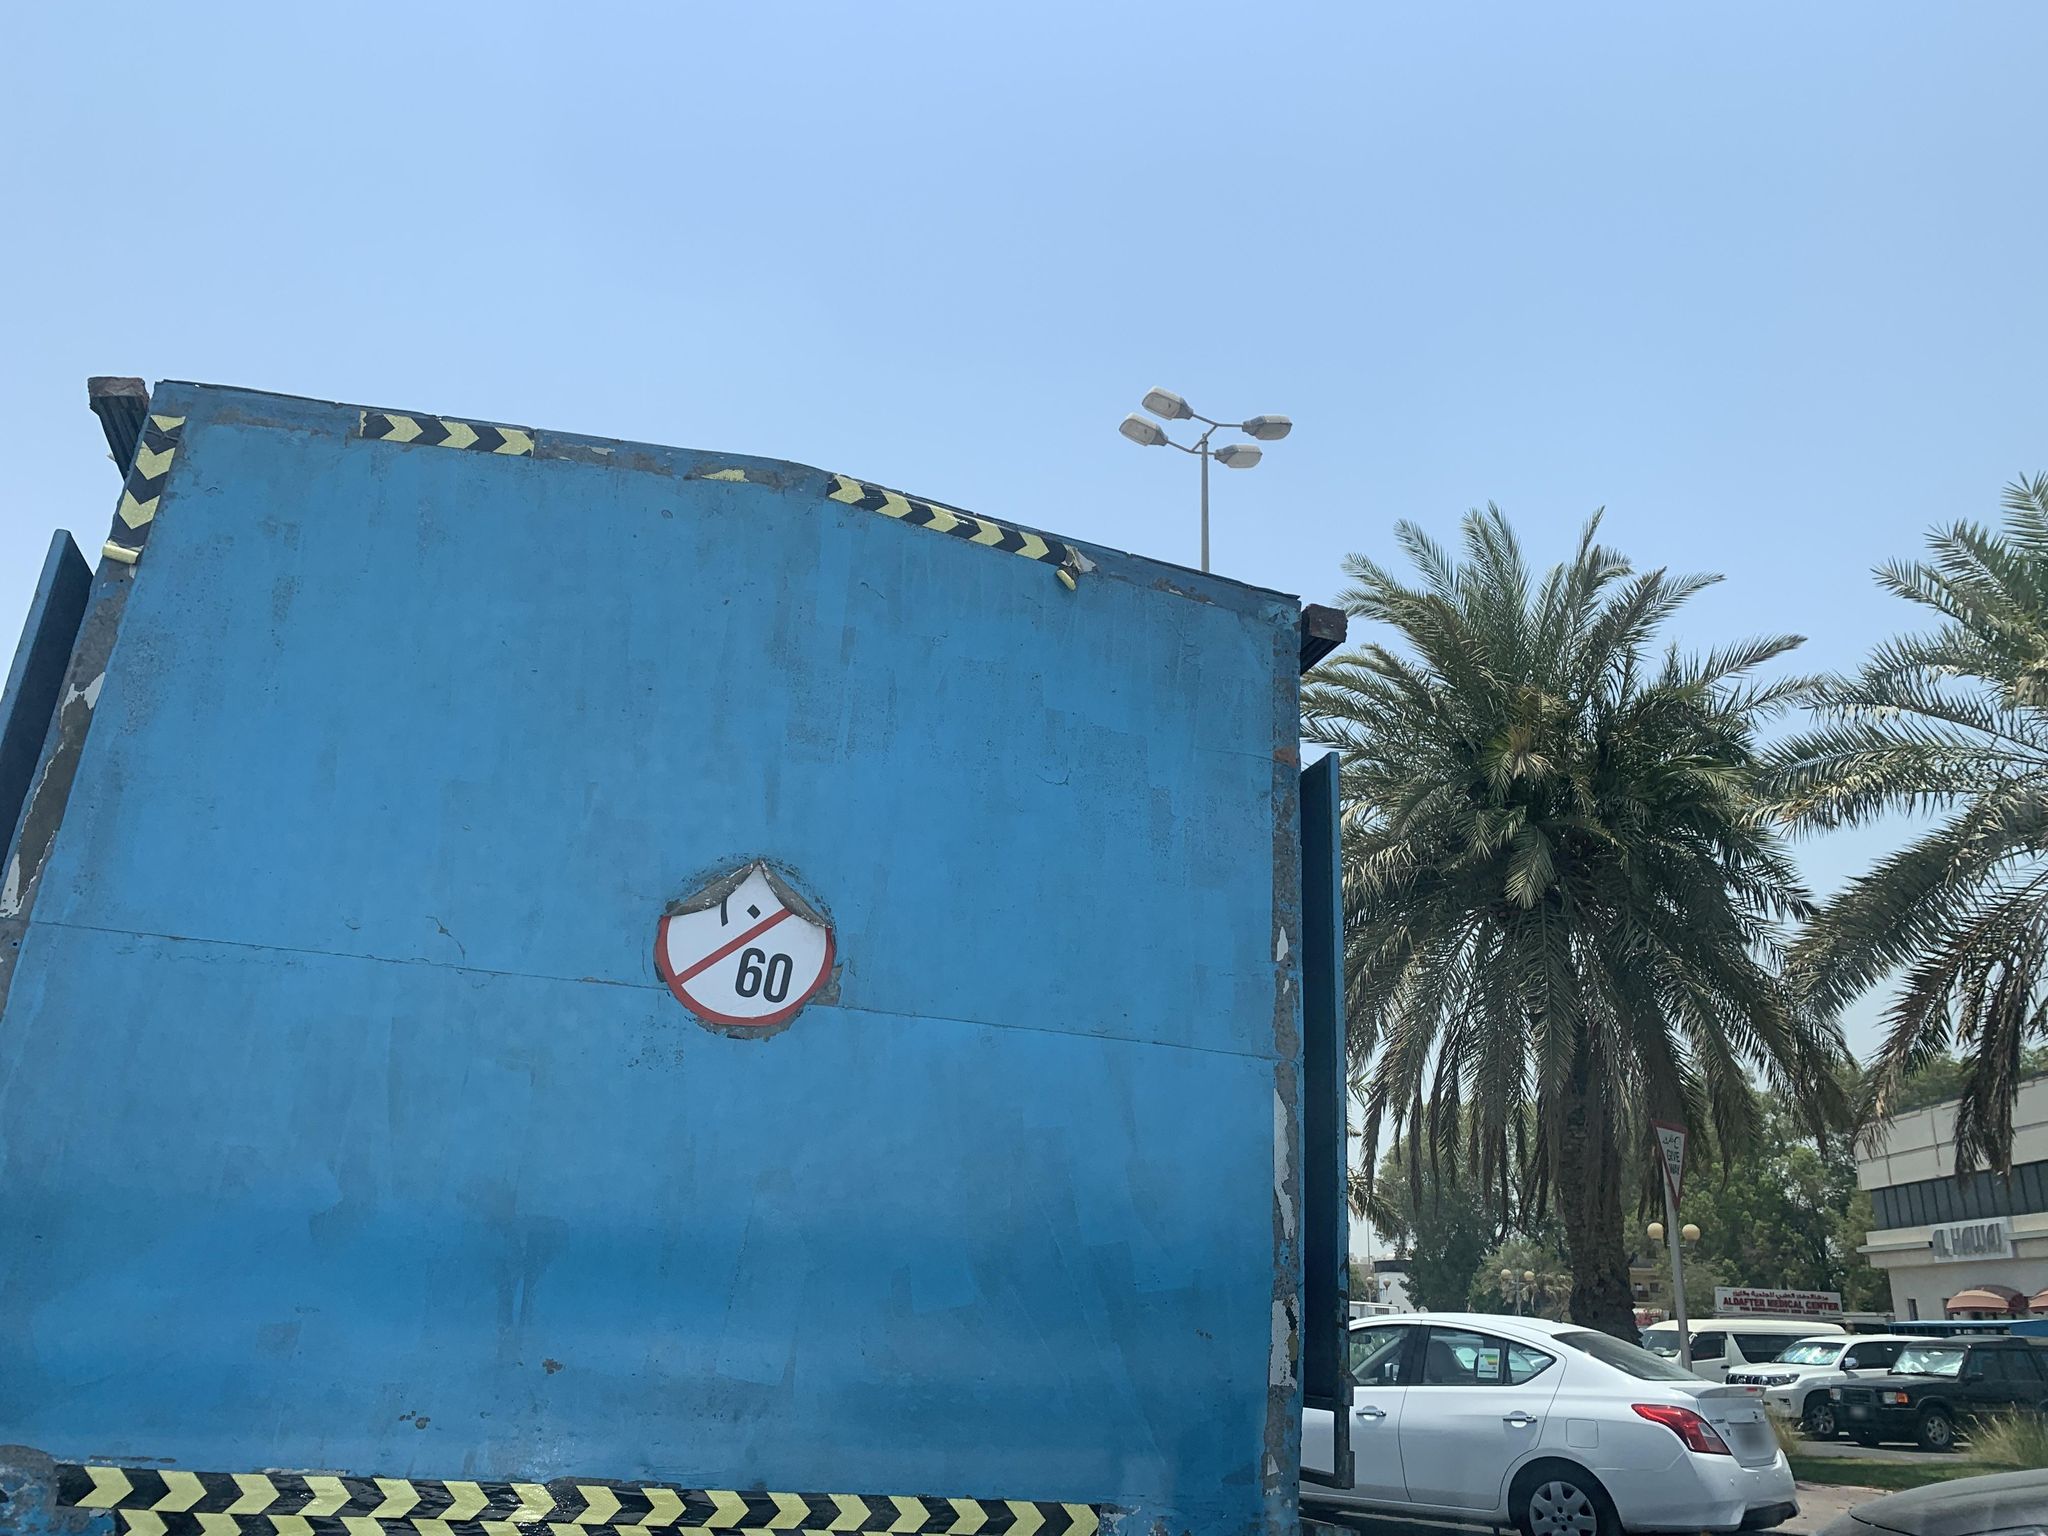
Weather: clear
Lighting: day
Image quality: good
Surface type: walking surface
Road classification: primary
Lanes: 2
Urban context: urban centre
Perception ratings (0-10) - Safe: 0.7, Lively: 5.34, Beautiful: 1.28, Boring: 3.97, Depressing: 7.63, Wealthy: 3.74